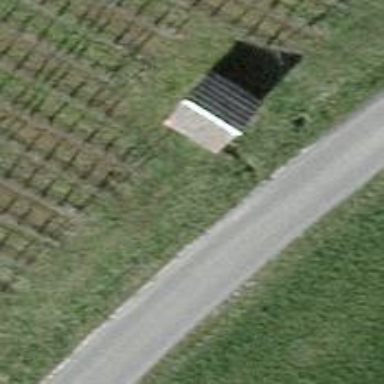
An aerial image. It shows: Bench.